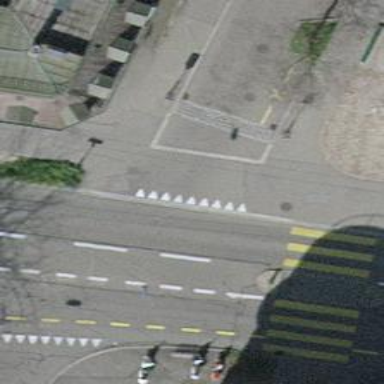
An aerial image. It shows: Unmarked crossing with traffic calming table on the road.